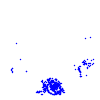
Particle: electron